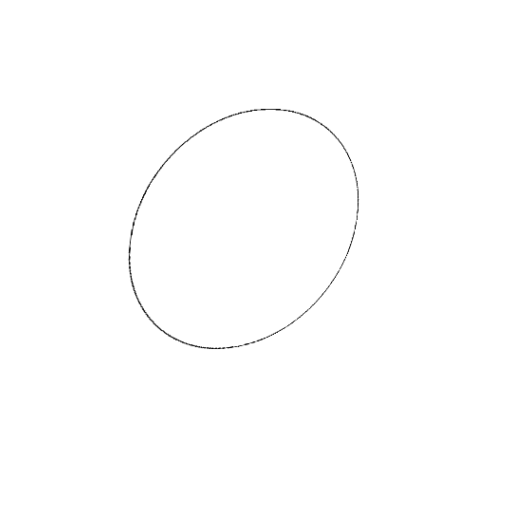
Crossing number: 0